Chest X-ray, AP view. Patient: 61 years old, sex F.
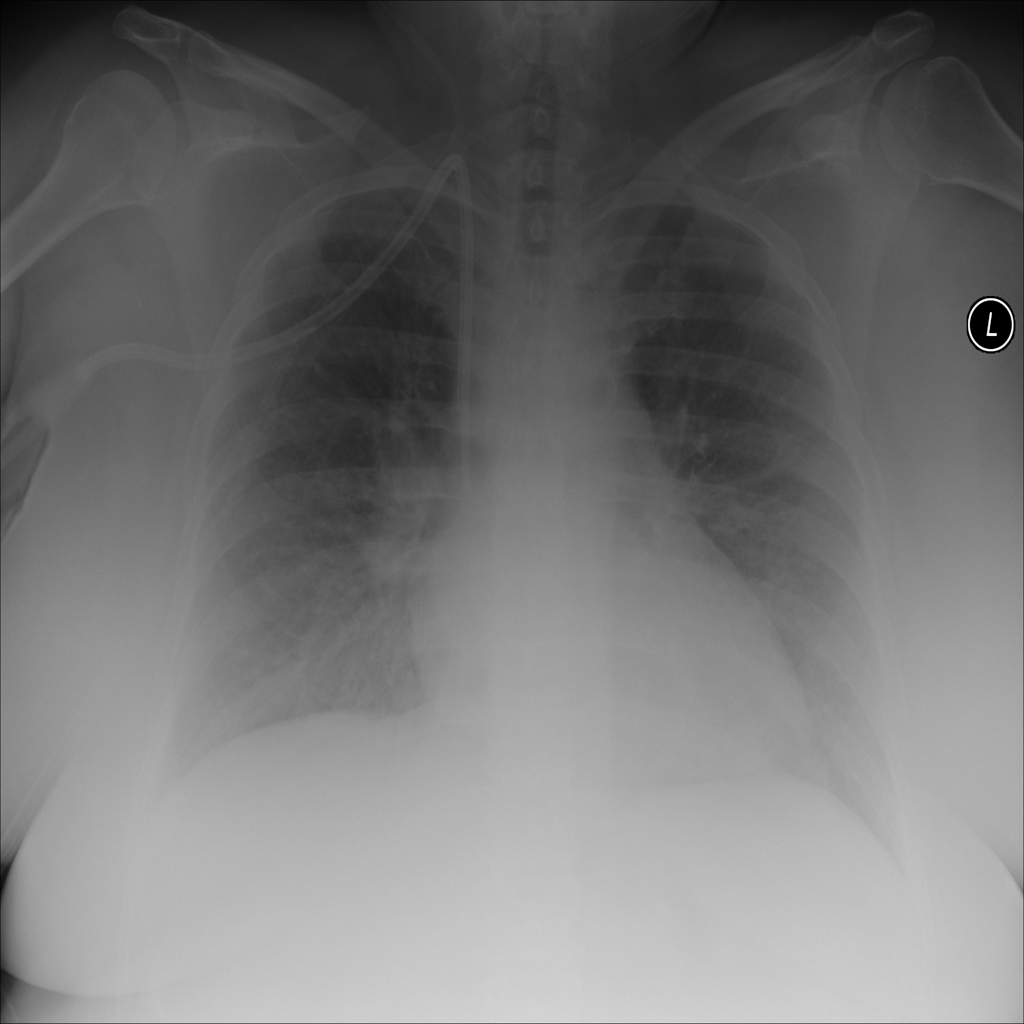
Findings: No Finding